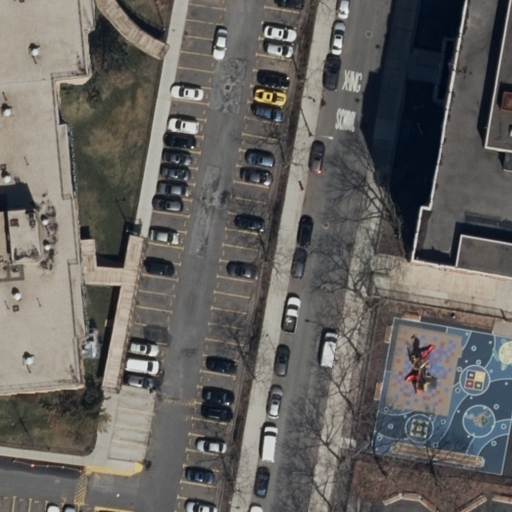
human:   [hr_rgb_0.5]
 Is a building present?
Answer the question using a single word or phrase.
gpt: yes

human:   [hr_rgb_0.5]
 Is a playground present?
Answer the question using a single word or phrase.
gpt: yes

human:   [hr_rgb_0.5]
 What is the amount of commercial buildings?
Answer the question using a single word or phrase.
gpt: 0

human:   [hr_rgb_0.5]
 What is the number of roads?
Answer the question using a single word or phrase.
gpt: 3

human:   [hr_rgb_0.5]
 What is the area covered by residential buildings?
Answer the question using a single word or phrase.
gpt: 1297m2

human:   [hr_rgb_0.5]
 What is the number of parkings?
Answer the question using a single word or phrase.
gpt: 1

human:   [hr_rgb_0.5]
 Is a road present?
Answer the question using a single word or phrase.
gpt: yes

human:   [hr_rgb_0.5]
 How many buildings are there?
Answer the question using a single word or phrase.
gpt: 2

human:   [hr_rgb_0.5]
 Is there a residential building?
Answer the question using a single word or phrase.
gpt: yes

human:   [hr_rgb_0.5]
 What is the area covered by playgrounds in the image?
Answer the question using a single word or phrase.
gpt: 2058m2

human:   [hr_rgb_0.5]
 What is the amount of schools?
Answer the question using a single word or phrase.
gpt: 1

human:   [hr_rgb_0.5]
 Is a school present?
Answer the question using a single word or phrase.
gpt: yes

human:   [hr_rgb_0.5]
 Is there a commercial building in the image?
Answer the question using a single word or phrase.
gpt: no

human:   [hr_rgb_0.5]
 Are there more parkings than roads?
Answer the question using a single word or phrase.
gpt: no

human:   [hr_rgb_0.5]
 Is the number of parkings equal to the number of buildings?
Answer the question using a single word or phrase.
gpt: no

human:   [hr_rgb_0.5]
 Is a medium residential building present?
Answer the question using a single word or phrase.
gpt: no

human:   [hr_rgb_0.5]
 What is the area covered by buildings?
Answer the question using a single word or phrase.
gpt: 2052m2

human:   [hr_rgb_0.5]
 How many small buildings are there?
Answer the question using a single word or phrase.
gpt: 0

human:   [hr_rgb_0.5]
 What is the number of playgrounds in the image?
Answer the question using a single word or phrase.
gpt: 2

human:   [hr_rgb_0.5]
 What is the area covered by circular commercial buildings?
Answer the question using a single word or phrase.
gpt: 0m2

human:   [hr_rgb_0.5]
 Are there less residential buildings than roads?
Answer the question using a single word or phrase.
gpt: yes

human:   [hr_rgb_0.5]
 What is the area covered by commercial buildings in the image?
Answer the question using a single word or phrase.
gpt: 0m2

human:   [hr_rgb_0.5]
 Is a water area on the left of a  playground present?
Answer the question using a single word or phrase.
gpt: no

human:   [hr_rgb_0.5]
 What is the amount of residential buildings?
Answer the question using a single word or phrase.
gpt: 1

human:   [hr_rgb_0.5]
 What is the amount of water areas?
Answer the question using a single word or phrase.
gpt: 0

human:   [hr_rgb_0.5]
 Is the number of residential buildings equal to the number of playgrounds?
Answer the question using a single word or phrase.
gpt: no

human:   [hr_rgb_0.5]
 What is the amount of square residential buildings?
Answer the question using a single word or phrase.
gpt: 0

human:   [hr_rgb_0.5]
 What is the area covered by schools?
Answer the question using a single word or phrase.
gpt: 1504m2

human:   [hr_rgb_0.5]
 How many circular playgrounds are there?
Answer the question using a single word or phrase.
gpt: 0

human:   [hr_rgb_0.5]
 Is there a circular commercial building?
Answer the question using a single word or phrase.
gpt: no

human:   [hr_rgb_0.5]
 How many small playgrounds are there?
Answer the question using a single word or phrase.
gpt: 0

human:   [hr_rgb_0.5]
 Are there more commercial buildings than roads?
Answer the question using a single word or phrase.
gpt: no

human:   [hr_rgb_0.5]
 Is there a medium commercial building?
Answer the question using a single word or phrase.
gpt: no

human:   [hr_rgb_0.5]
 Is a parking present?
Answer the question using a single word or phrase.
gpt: yes

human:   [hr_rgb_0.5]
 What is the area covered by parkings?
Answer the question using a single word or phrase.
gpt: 2812m2

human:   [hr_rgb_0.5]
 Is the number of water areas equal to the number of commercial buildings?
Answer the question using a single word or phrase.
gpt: yes

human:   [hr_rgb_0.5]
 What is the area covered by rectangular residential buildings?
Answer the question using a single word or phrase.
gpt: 1297m2

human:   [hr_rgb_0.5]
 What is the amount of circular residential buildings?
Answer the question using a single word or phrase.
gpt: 0

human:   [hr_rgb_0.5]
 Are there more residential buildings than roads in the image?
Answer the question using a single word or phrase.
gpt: no

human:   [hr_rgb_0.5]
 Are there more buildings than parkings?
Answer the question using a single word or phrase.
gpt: yes

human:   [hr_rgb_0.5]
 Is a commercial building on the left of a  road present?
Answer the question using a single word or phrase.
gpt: no

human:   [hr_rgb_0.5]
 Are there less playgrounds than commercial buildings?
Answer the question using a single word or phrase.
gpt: no

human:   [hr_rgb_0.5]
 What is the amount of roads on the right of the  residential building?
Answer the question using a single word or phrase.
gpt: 2

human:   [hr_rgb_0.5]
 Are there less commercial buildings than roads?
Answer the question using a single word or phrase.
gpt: yes

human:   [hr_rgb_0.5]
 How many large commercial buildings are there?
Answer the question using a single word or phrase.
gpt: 0

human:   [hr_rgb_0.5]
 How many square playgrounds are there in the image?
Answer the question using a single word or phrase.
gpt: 0

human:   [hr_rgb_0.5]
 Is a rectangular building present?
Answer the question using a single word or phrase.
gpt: yes

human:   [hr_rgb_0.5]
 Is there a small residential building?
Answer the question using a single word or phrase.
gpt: no

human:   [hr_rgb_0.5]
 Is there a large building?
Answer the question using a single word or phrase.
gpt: yes

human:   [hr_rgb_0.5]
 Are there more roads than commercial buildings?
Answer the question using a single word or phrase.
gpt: yes

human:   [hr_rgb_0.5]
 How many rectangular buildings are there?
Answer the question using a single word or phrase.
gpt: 1

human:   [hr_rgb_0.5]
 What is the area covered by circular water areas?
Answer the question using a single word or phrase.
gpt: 0m2

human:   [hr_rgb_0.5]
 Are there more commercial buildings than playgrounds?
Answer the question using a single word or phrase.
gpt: no

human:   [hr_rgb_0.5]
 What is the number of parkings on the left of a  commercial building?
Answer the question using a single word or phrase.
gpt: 0

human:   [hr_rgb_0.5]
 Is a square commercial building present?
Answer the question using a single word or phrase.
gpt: no

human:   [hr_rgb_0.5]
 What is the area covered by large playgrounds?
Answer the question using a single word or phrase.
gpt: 2058m2

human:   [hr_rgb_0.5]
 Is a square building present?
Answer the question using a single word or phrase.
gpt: no

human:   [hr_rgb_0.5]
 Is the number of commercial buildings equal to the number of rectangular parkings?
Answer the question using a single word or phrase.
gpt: no

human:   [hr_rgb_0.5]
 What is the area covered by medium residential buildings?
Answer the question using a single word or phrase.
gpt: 0m2

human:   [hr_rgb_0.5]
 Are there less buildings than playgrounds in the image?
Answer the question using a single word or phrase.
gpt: no

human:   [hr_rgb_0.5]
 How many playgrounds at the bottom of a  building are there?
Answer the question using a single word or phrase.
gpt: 2

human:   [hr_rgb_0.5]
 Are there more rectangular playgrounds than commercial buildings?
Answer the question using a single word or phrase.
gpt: yes

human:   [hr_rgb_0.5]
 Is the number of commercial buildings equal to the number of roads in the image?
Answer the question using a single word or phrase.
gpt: no

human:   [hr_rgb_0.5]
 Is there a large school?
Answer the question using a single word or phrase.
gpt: yes